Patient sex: F
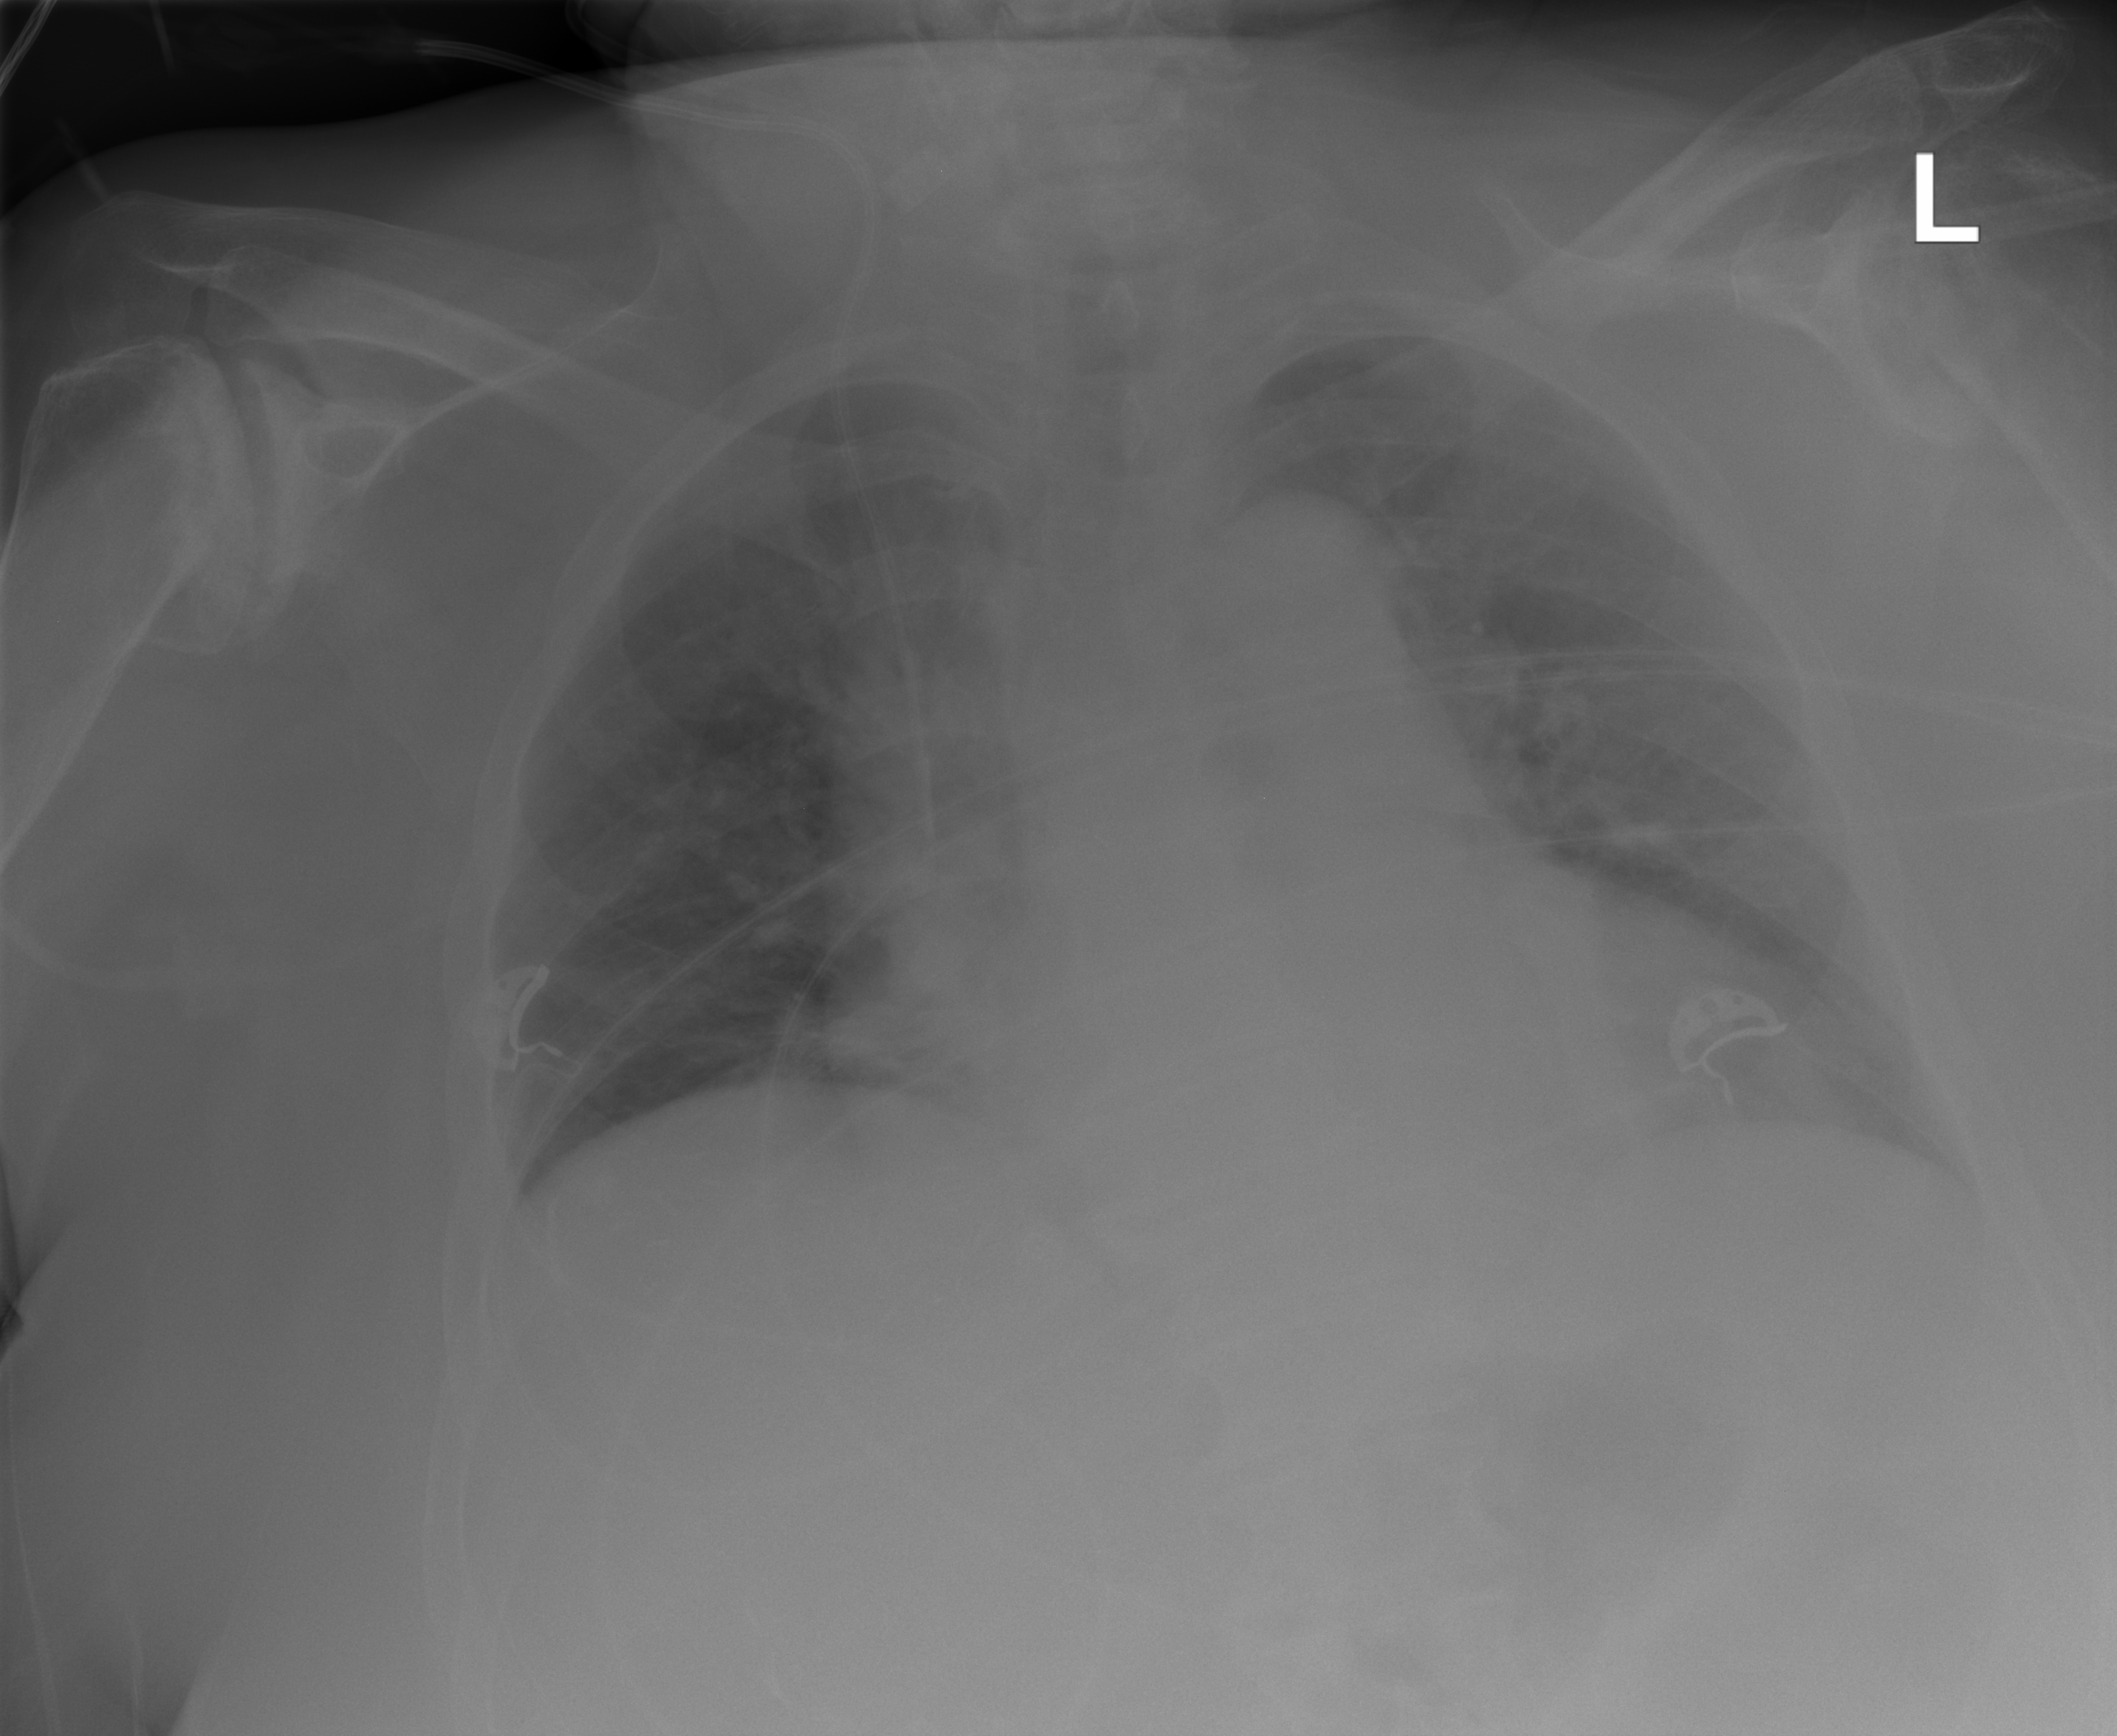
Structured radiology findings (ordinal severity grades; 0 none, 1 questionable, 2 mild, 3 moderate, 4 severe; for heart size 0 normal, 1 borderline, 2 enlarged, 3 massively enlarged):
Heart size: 2
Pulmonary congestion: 2
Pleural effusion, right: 0
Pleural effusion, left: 0
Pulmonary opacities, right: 0
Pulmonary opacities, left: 0
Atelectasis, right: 0
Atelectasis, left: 0